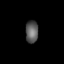
Tissue: lung
Cell type: Epithelial cells
Senescence score: 0.2277
Nuclear area (px): 275
Mean DAPI intensity: 91.349